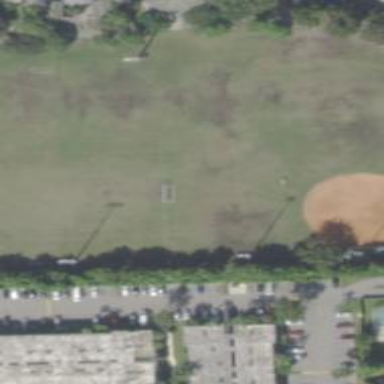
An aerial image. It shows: Grass pitch designated for baseball.